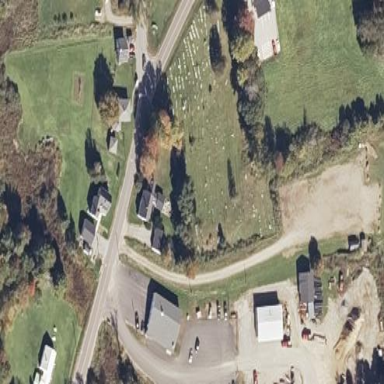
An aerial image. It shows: Cemetery.